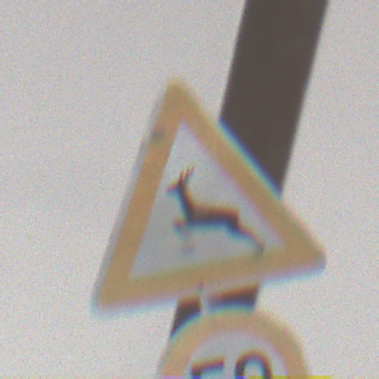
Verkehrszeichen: WildwechselRechts
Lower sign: Geschwindigkeit50
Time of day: MorningAfternoon
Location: Roofed (Urban)
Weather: PartlyCloudy
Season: NotSpecified
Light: Natural